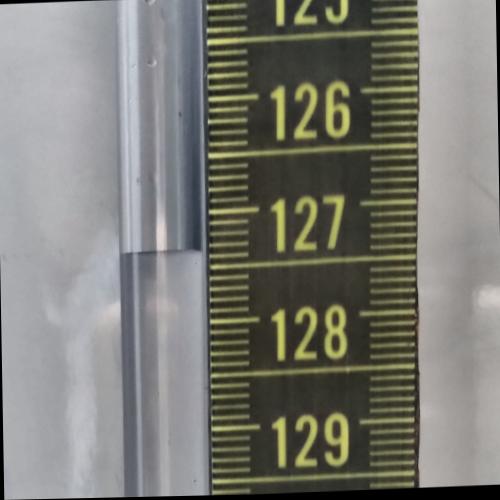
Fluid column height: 127.3 cm